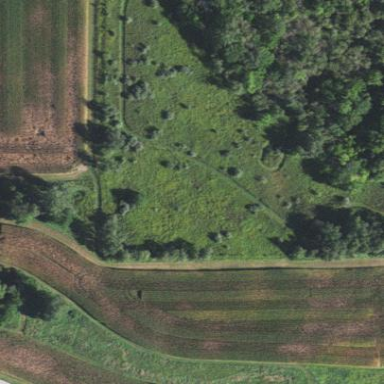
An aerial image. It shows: Grassland area covered in lush green grass.